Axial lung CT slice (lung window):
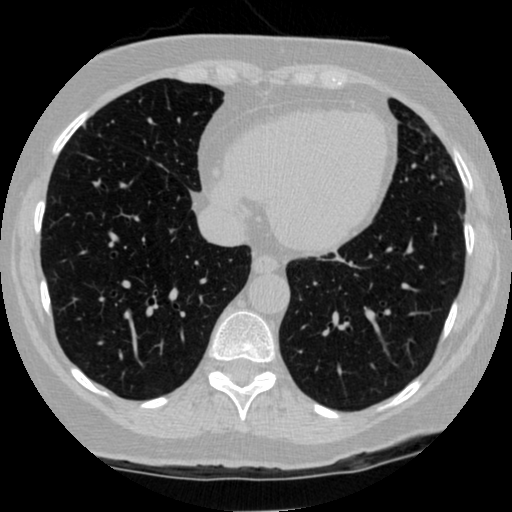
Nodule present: no